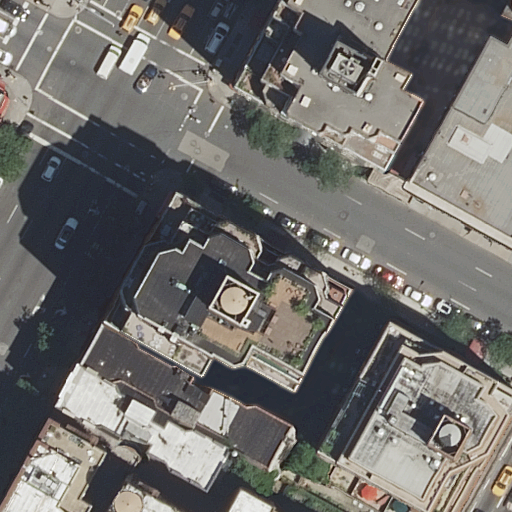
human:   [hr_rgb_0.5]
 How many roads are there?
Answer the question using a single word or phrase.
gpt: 5

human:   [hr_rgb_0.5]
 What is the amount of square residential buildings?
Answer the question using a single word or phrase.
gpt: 0

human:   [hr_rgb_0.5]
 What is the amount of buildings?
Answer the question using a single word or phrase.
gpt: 8

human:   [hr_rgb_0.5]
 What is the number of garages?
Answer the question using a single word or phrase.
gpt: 0

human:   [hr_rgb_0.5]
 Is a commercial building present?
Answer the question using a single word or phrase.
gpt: no

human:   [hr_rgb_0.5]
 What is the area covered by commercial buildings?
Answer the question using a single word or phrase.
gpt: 0m2

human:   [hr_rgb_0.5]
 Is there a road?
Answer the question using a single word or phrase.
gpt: yes

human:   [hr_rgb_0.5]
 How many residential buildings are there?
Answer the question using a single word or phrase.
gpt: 8

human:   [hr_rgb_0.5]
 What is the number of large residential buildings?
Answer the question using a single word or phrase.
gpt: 2

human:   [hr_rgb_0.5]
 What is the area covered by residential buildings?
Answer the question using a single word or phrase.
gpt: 3338m2

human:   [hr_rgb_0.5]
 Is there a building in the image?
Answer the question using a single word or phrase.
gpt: yes

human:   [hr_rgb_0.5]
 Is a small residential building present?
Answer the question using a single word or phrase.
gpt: yes

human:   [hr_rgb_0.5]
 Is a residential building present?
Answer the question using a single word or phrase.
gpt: yes

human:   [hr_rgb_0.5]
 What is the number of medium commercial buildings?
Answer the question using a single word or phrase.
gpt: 0

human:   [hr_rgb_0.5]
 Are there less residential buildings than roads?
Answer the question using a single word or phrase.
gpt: no

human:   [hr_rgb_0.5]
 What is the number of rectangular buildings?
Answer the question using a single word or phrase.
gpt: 4

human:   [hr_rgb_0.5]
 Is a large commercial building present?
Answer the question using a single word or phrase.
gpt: no

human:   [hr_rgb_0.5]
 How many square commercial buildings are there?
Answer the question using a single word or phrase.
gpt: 0

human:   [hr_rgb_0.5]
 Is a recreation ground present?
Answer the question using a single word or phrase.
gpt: no

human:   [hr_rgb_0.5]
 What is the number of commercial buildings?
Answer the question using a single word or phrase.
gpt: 0

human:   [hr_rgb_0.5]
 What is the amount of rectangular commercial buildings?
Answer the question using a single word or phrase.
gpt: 0

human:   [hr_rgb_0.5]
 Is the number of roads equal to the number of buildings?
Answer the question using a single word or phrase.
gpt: no

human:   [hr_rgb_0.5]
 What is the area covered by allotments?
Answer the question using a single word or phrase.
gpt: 0m2

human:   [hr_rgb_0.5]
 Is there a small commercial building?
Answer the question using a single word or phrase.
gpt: no

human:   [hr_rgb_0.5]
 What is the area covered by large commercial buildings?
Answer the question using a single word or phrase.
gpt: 0m2

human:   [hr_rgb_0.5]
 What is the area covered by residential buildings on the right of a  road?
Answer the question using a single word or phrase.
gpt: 2723m2

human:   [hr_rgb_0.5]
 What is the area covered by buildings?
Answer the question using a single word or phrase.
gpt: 3338m2

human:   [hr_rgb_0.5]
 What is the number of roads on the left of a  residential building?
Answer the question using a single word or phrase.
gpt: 5

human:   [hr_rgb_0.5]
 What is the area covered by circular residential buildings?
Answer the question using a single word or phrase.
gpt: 0m2

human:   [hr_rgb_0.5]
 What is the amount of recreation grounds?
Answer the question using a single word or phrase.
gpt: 0

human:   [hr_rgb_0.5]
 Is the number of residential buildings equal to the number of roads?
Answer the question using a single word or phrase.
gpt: no

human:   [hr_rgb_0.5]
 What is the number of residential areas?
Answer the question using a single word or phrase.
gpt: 0

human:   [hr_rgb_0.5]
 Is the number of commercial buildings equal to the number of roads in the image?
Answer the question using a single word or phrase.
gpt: no

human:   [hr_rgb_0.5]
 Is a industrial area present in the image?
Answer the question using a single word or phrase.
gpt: no

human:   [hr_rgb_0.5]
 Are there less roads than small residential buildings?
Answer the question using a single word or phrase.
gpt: no

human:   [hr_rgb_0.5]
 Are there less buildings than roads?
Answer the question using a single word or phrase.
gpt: no

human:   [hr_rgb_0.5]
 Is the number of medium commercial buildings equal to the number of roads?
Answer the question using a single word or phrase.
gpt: no

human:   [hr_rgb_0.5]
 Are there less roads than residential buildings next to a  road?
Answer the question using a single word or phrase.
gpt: yes

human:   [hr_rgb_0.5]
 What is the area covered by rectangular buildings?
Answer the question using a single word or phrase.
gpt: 637m2

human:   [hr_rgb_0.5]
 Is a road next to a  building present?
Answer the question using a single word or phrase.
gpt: yes

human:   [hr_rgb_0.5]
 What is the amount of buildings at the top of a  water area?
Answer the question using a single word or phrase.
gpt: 0

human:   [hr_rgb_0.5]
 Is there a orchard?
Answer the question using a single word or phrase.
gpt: no

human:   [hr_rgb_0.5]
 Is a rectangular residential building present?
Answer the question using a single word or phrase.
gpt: yes

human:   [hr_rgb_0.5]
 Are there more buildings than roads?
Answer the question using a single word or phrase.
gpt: yes

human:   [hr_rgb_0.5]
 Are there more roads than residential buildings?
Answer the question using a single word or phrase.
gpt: no

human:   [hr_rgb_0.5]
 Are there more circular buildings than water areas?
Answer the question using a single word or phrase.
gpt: no

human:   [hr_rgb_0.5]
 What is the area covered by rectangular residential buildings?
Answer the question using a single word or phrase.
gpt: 637m2

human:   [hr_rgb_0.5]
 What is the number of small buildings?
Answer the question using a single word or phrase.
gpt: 2

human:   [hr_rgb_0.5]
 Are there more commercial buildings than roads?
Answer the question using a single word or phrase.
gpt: no

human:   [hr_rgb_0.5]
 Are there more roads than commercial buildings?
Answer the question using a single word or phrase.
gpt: yes

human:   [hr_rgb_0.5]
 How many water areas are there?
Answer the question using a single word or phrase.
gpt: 0

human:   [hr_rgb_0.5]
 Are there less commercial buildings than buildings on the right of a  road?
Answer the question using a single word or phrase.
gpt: yes

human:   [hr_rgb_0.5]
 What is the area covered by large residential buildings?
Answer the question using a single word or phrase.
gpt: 1946m2

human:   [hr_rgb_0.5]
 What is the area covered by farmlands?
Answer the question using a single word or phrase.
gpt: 0m2

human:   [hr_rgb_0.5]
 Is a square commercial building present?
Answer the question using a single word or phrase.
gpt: no

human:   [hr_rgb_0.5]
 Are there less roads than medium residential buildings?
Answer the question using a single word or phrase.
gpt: no

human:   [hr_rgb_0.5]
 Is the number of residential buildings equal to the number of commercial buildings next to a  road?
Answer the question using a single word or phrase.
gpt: no

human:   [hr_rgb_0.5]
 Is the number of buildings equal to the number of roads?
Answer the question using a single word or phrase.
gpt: no

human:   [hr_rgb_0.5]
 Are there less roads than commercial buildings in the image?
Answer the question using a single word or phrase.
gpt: no

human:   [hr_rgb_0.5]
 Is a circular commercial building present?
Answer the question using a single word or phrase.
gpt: no

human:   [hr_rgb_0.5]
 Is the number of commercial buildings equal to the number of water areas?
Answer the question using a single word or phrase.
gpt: yes

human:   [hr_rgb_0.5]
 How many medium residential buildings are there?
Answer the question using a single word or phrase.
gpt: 4

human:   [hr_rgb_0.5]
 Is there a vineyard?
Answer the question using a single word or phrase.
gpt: no

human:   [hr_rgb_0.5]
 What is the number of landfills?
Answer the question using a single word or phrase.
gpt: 0